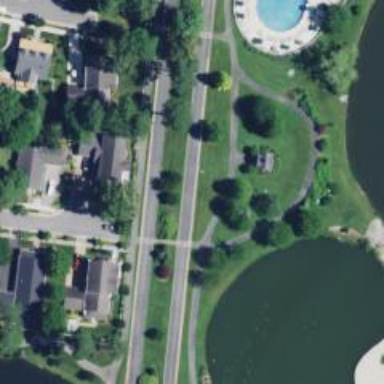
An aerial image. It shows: Service road designated as golf cart path.